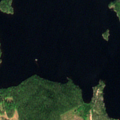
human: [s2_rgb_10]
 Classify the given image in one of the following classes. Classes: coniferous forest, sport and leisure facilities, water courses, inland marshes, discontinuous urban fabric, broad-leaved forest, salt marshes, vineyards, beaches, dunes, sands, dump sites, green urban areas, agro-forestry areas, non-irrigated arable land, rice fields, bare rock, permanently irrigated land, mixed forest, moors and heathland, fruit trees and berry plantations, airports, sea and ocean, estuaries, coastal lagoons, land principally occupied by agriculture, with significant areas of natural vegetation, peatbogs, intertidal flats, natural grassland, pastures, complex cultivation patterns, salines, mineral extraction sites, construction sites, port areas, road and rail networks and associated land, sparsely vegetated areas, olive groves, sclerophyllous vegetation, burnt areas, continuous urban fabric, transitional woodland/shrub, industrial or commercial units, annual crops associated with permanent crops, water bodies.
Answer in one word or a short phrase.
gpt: land principally occupied by agriculture, with significant areas of natural vegetation, coniferous forest, mixed forest, water bodies